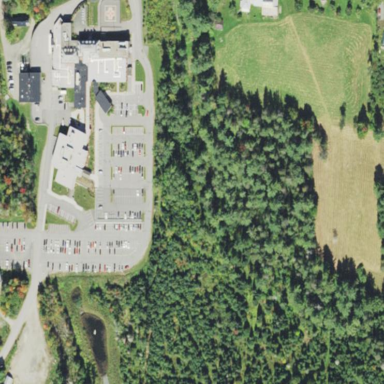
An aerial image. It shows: Healthcare facility identified as hospital.